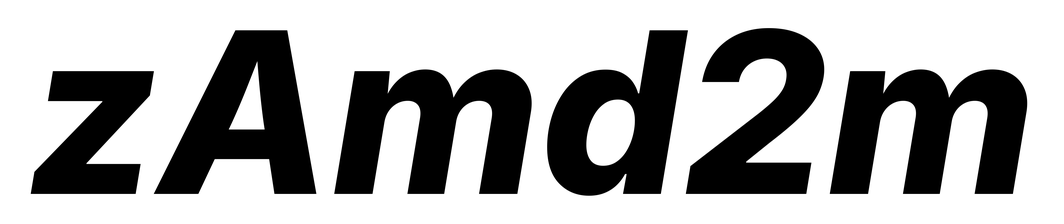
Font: Inter-Italic_ExtraBold_Italic